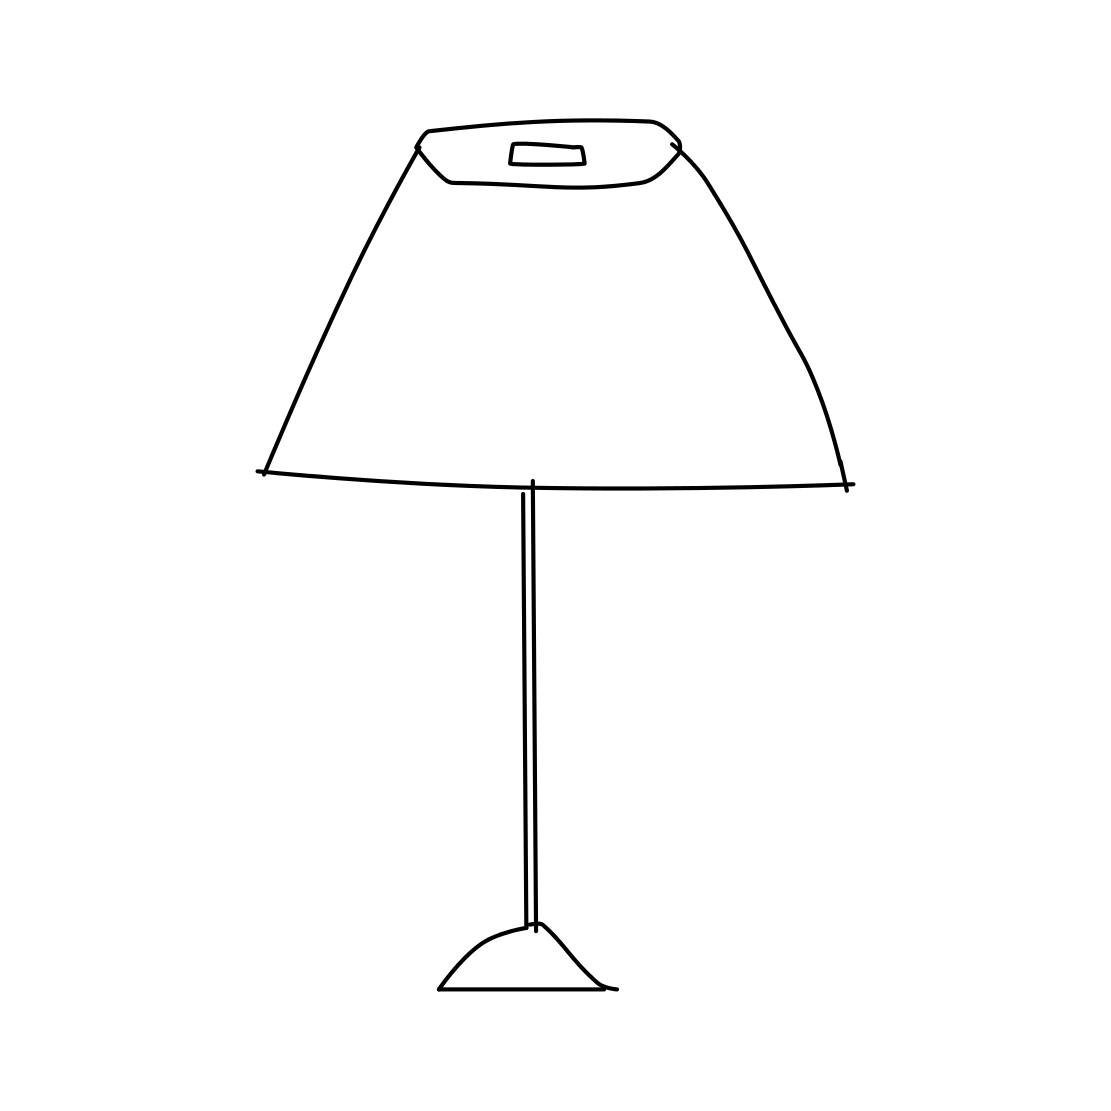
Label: tablelamp